Question: I don't know how to explain what I want with words, so I've attached an image explaining it:

Which command should I write in SQL to do this?
I don't know what else stackexchange wants me to do to post a question, so I've added this sentence.
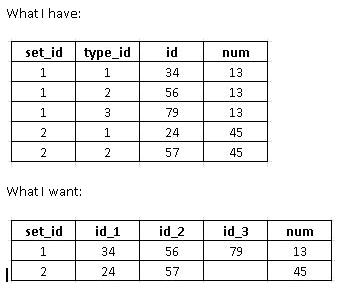
Answer: '''
select set_id,
num,
case when type_id = 1 then id end as id_1,
case when type_id = 2 then id end as id_2,
case when type_id = 3 then id end as id_3
from your_table
group by set_id, num
'''